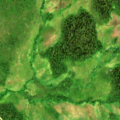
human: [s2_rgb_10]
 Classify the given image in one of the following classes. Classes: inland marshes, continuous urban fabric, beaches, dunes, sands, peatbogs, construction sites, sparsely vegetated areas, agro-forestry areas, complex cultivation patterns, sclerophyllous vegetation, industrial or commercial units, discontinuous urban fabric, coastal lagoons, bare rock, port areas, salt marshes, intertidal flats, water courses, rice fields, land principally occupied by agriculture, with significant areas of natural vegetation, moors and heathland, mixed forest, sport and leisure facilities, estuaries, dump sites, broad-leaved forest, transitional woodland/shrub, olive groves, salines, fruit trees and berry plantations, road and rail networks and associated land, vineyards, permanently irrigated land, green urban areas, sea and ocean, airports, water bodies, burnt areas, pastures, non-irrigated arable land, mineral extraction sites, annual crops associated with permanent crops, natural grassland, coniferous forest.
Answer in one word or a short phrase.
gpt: coniferous forest, peatbogs